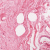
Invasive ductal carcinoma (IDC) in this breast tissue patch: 0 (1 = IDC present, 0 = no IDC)